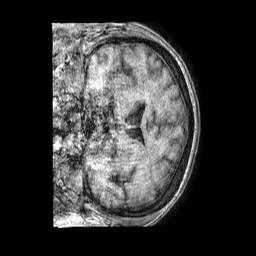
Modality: T1w
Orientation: coronal
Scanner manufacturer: philips
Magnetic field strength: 1.5 T
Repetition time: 0.007566 s
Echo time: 0.003436 s